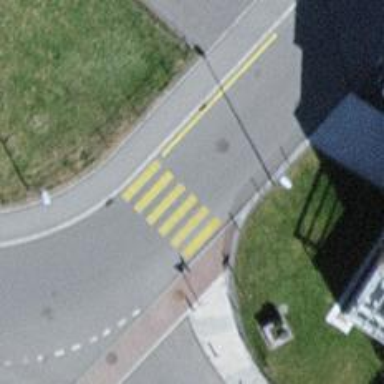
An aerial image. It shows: Zebra crossing on the road.